Question: Is there a way that I get all of the leaderboards that I added in my Google Play developer Console and showed them in my app? I know that there is a piece of code that displays only one of them:
'''
startActivityForResult(Games.Leaderboards.getLeaderboardIntent(mGoogleApiClient,
LEADERBOARD_ID), REQUEST_LEADERBOARD);
and the result is this:
'''

Is there a way of displaying the two leaderboards and than the user to choose which one to see, instead of adding two buttons for each leaderboard?
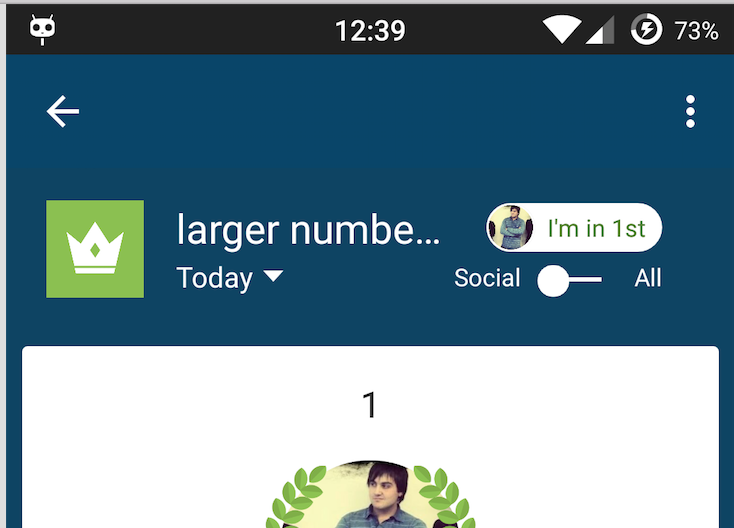
Answer: I figured it out, I used the android studio suggestions to find out that there is a dedicated intend for this purpose. I changed my code to this:
'''
if(mGoogleApiClient.isConnected()) {
startActivityForResult(Games.Leaderboards.getAllLeaderboardsIntent(
mGoogleApiClient), 2);
'''
Now all of my leaderboards are displayed when I pless my "leaderboards" button